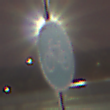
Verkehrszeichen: Radweg
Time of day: SunriseSunset
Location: Outdoor (Urban)
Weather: PartlyCloudy
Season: NotSpecified
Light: Artificial